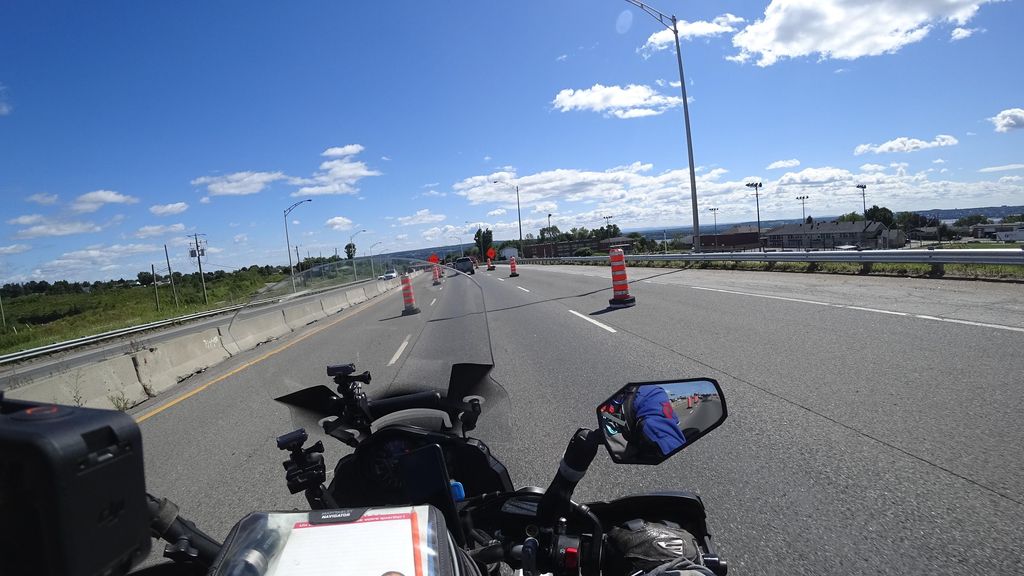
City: quebec_city